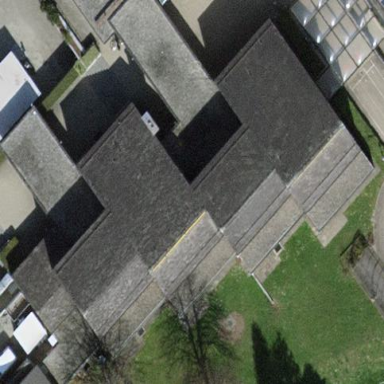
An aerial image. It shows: School building.